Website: crate-barrel
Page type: order-returns
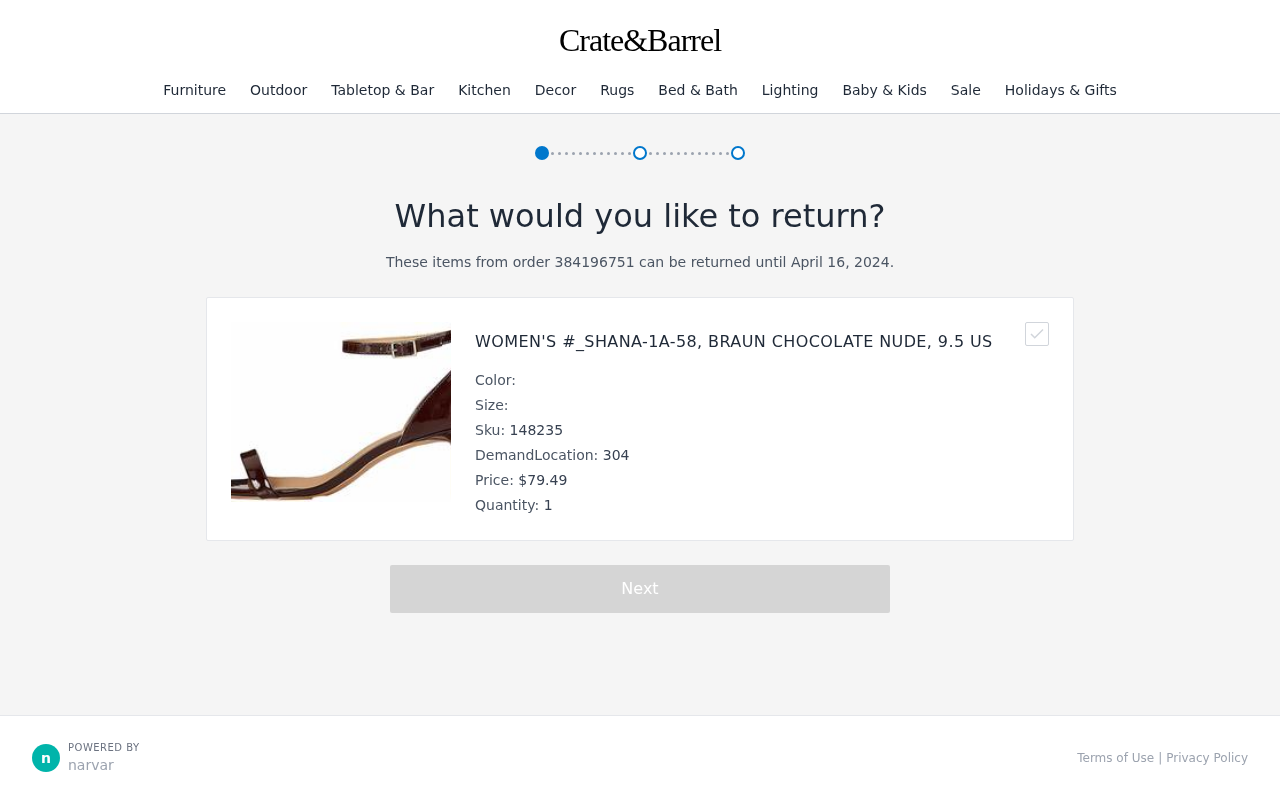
Product elements: key: PRODUCT1_NAME
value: Women's #_SHANA-1A-58, Braun Chocolate Nude, 9.5 us
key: PRODUCT1_PRICE
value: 79.49
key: PRODUCT1_QUANTITY
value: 1
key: PRODUCT1_SKU
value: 148235
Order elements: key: ORDER_ID
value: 384196751
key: ORDER_RETURN_BY_DATE
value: April 16, 2024
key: ORDER_DEMAND_LOCATION
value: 304